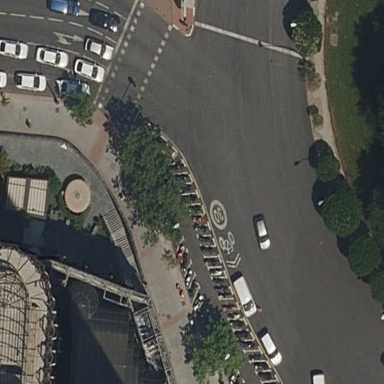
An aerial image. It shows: Asphalt surface designated for motorcycle parking.